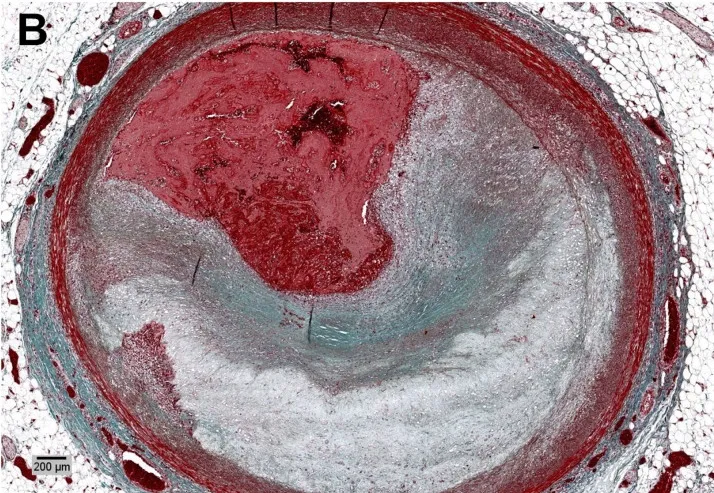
Left anterior descendant (Masson Trichrome, x4).
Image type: pathology (masson_trichrome)